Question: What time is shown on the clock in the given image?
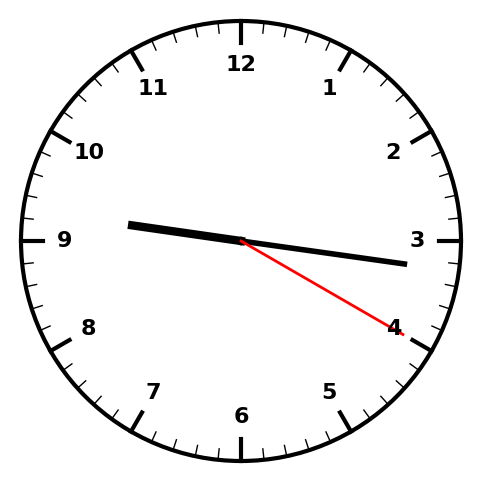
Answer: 09:16:20